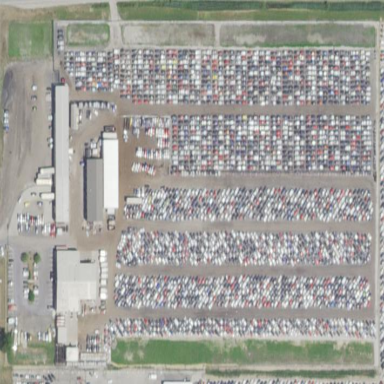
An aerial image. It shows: Scrap yard located in industrial area.